Aerial crown-view tile of a tropical tree (Barro Colorado Island, Panama), acquired 20250414:
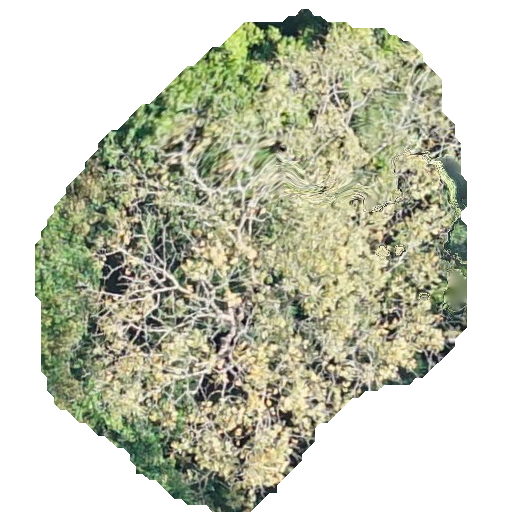
Species: Dipteryx oleifera
GBIF accepted scientific name: Dipteryx oleifera
Crown area: 226.329 m²